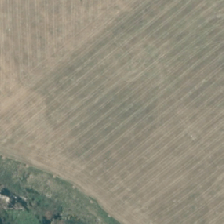
Land cover: shortrotation_cropland